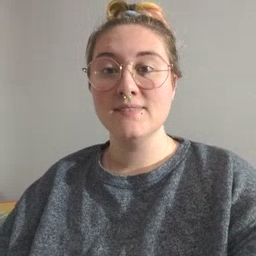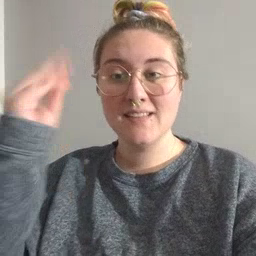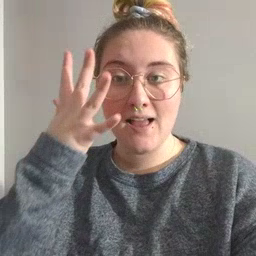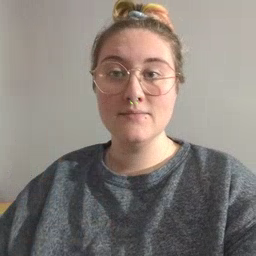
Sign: sun